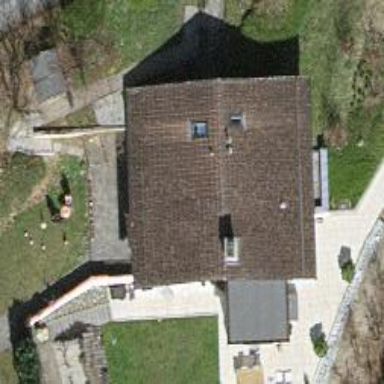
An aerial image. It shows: Simple house.